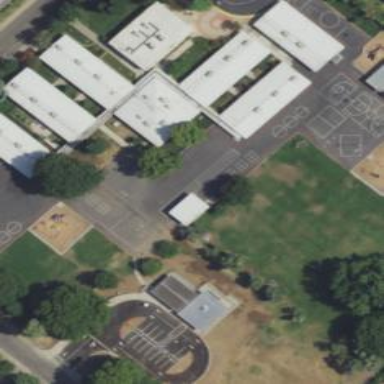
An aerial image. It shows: School.